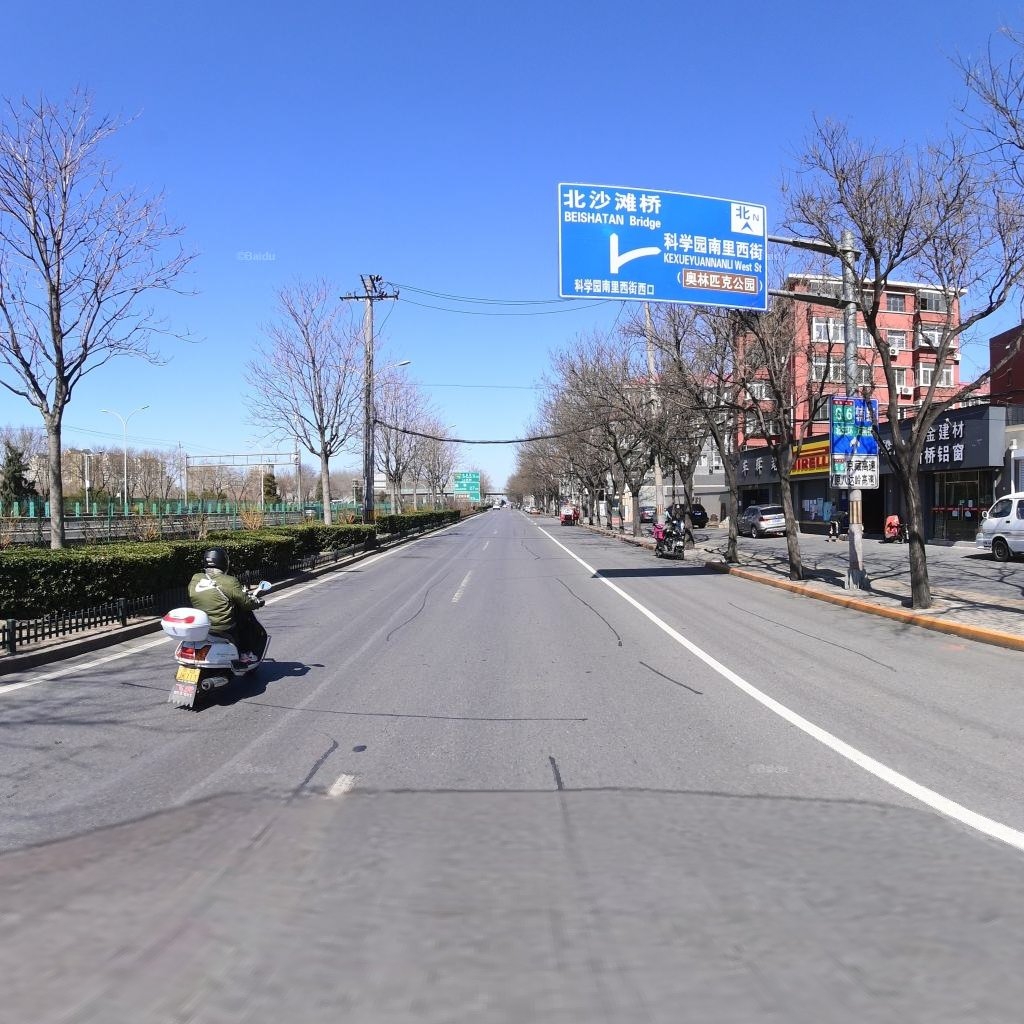
Region: Chaoyang
Road damage annotations: longitudinal patch, transverse crack, longitudinal patch, longitudinal patch, longitudinal patch, longitudinal patch, transverse patch, longitudinal patch, longitudinal patch